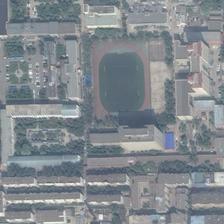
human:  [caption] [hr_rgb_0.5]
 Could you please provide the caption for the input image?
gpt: some tall buildings encircle the football field .

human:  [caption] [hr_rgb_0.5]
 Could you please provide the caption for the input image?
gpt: a square playground is surrounded by two forked roads .

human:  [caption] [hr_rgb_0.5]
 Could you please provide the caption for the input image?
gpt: many buildings and some green trees are around a playground .

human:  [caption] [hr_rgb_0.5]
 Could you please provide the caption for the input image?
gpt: a playground is surroundededed by many green trees and buildings .

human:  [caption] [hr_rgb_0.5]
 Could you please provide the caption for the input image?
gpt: a large playground is surrounded by many trees and houses .